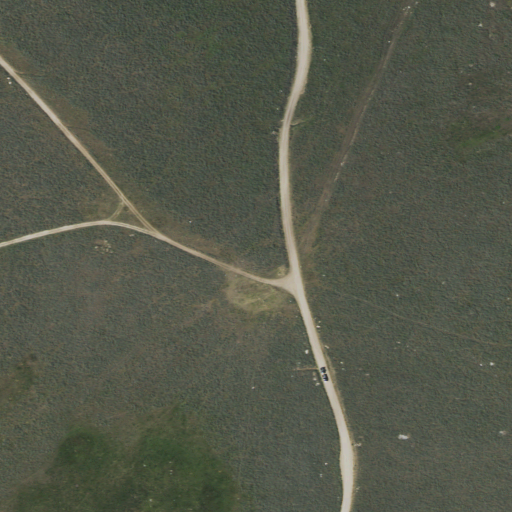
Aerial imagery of gap in Wyoming named Snowshoe Pass containing only shrub